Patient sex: F
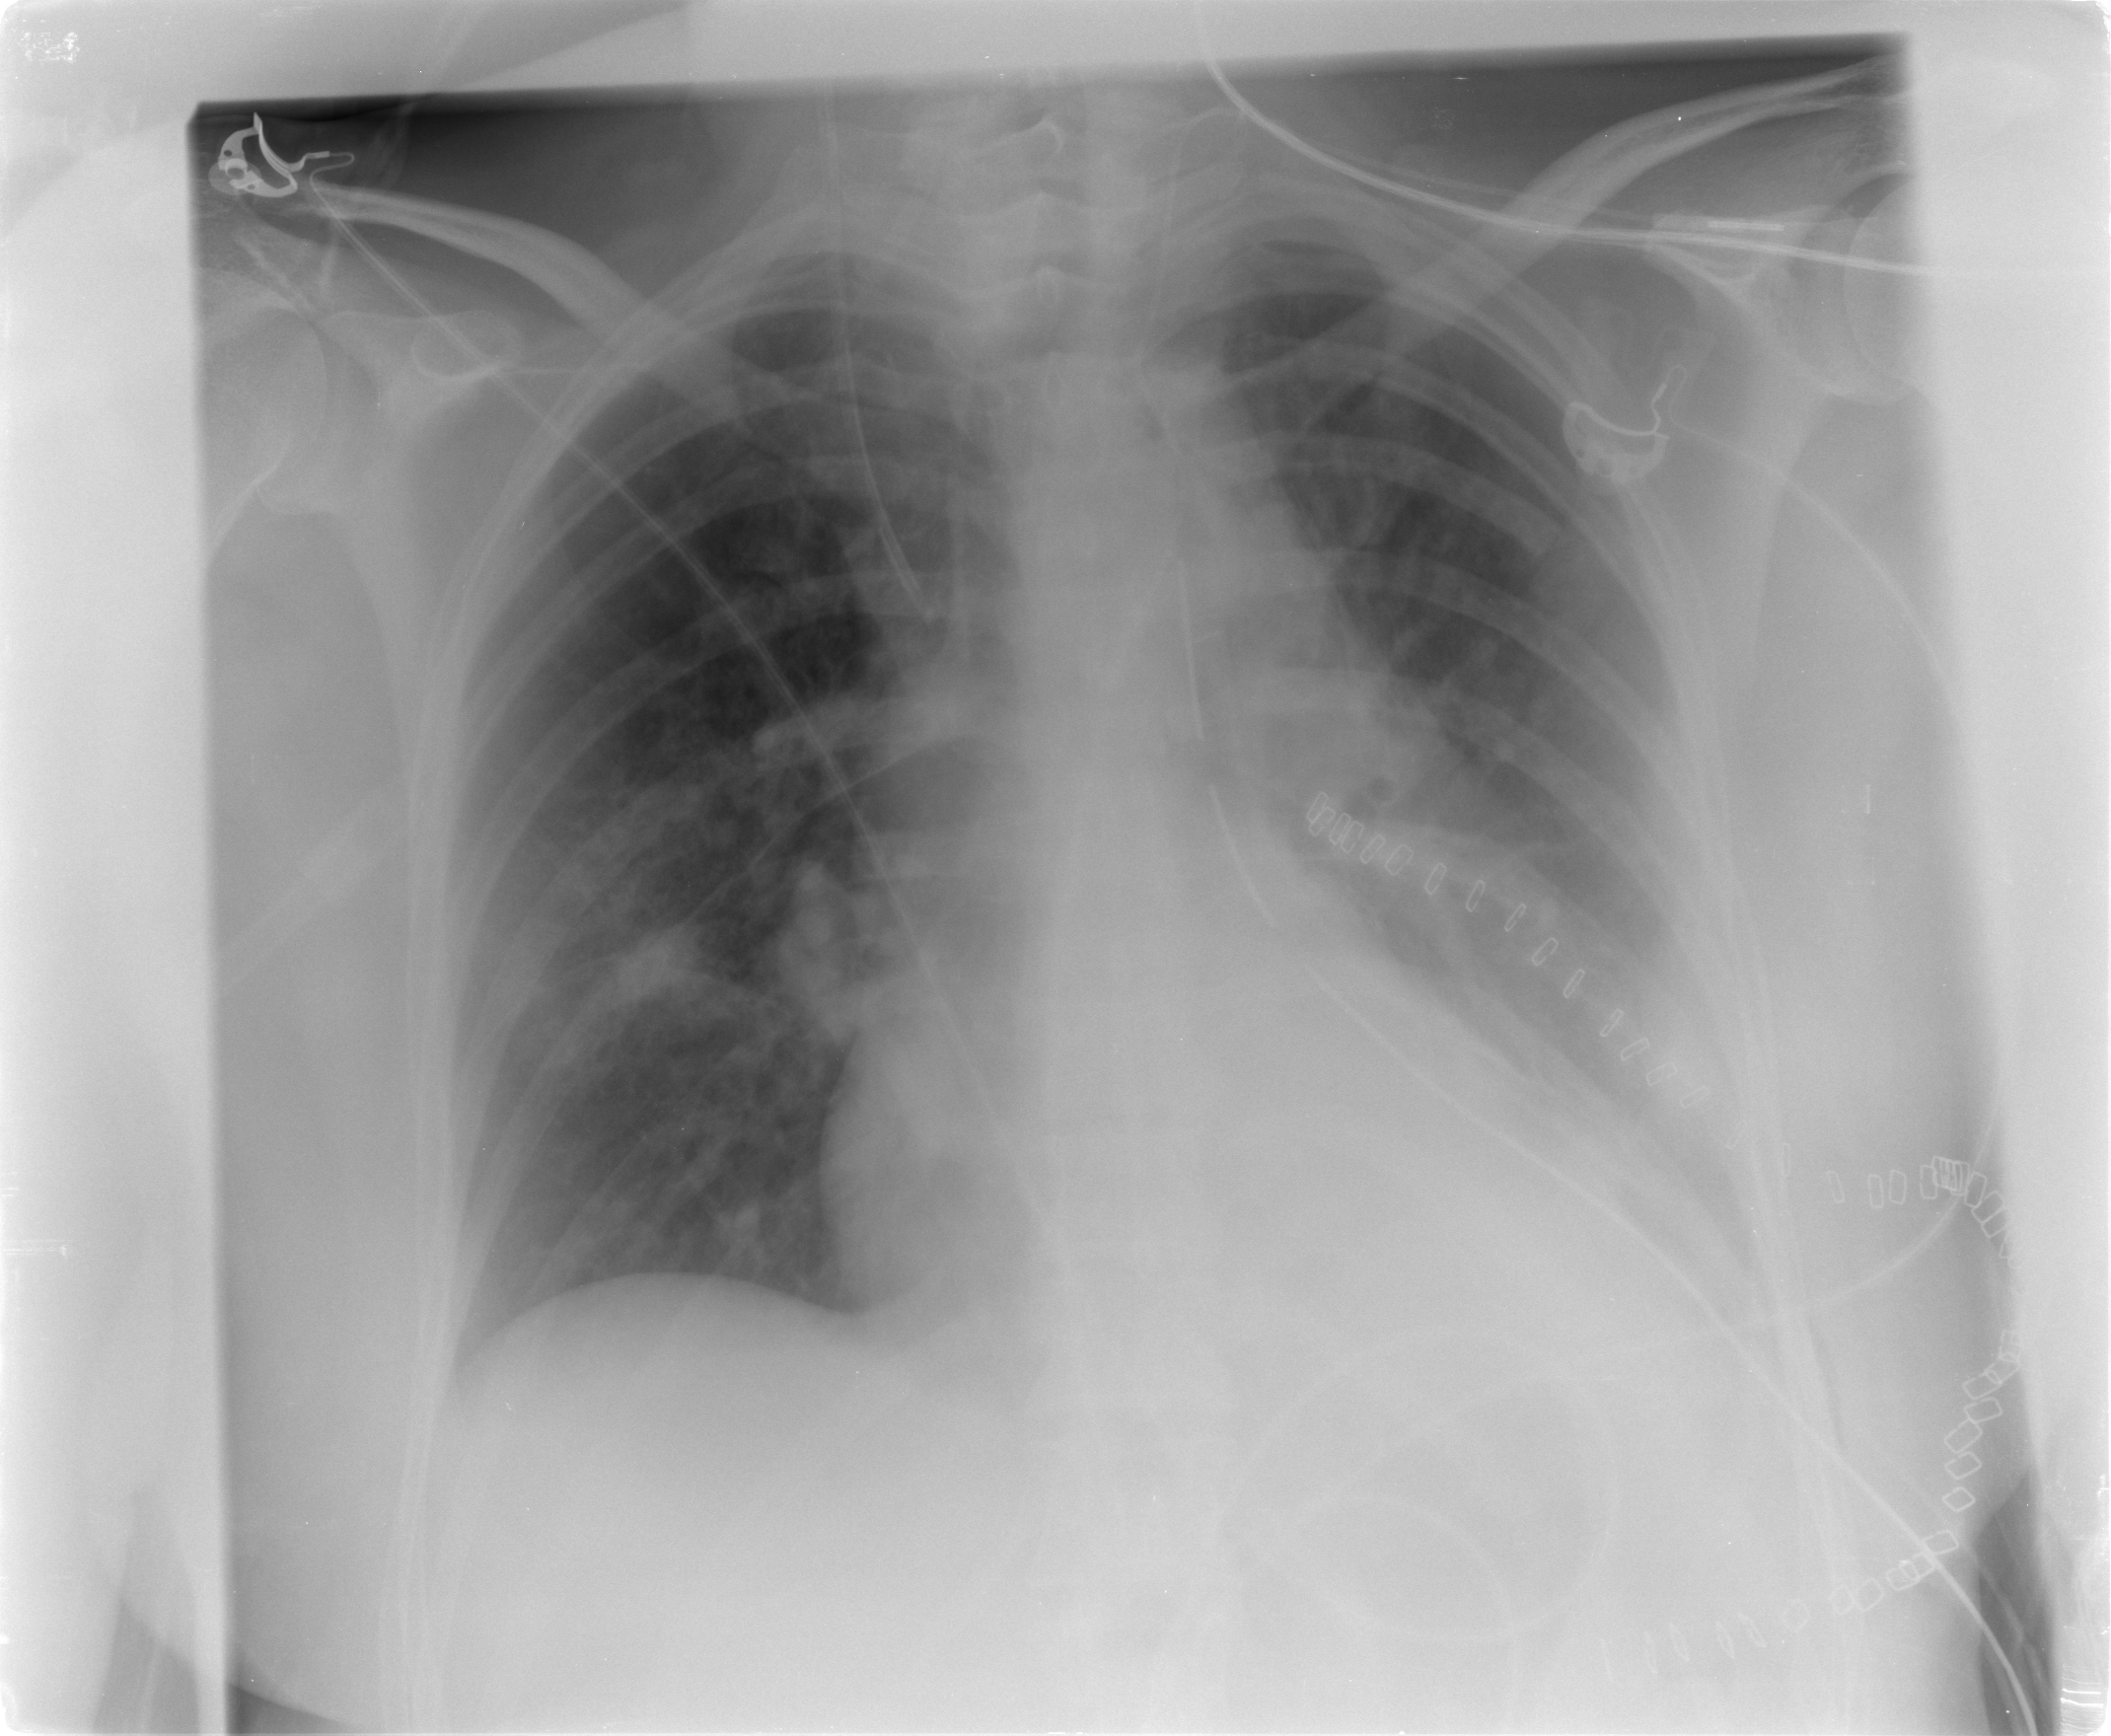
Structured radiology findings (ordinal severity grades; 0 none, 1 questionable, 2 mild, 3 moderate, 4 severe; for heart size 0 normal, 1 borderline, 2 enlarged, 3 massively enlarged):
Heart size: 0
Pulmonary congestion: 1
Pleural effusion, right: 0
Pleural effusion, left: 2
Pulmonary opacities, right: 0
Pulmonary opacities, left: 0
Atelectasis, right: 0
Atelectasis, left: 2